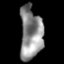
Tissue: lung
Cell type: Others
Senescence score: 0.1427
Nuclear area (px): 1157
Mean DAPI intensity: 140.172